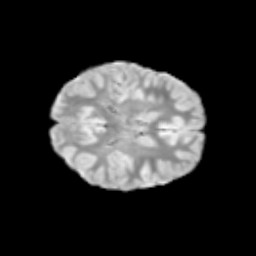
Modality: T2w
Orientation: axial
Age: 8
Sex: female
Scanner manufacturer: siemens
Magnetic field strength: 3 T
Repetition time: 3.8 s
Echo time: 0.07 s